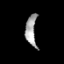
Tissue: prostate
Cell type: T cells
Senescence score: 0.2111
Nuclear area (px): 338
Mean DAPI intensity: 157.512